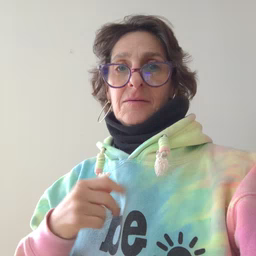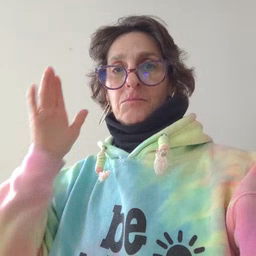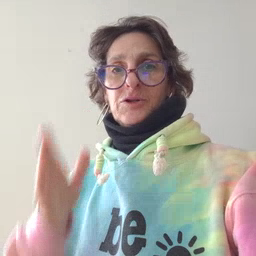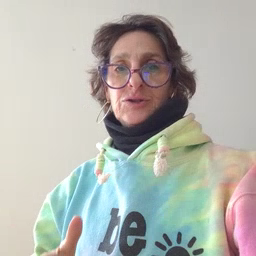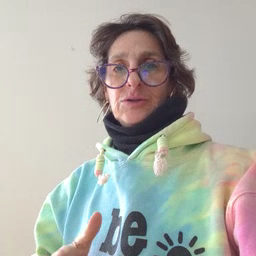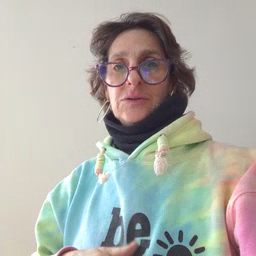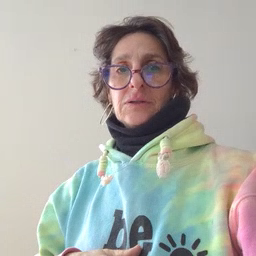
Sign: person